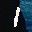
Label: 1